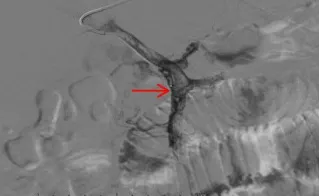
Hepatic portal vein CT angiography and digital subtraction-angiography (DSA). (C) DSA showed filling defects in the portal and superior mesenteric veins.
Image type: radiology (ct)